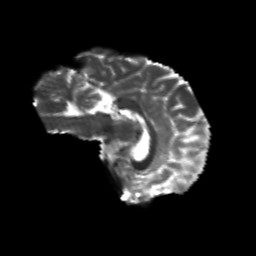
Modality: T2w
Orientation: sagittal
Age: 22
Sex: female
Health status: healthy
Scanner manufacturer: philips
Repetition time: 7.39 s
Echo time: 0.08599 s